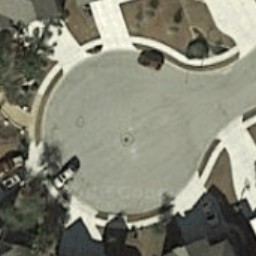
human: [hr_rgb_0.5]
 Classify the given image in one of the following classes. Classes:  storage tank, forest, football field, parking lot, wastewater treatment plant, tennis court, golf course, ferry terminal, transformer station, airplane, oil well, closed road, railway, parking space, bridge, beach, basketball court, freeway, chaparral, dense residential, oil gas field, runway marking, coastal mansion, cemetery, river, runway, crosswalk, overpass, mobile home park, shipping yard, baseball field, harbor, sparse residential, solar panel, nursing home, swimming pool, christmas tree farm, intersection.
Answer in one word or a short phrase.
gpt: closed road